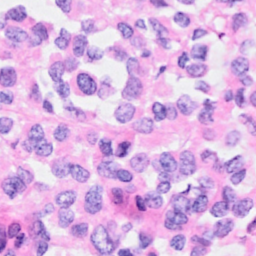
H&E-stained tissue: Breast